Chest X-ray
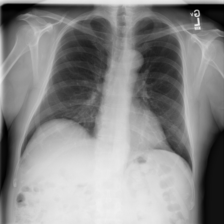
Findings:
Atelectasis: negative
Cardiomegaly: negative
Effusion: positive
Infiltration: negative
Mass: negative
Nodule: negative
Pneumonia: negative
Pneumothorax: negative
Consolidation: positive
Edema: negative
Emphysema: negative
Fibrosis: negative
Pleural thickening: negative
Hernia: negative